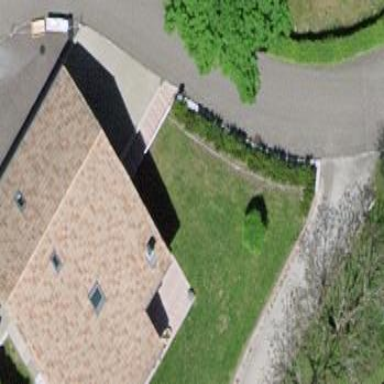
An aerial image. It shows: Simple and straightforward house.